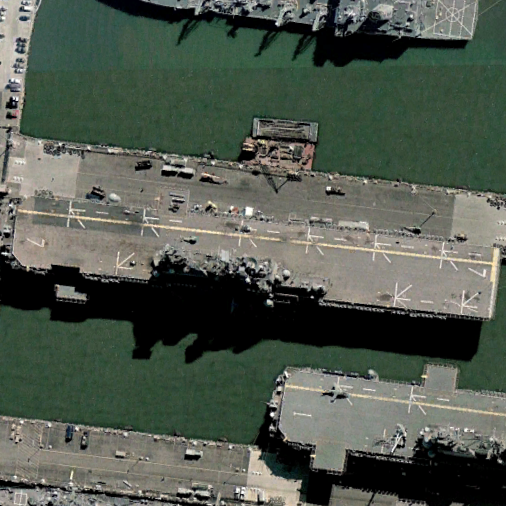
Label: assault